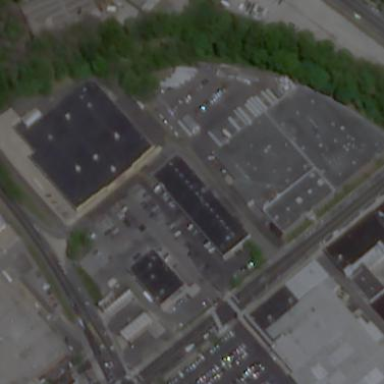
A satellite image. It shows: Retail building.